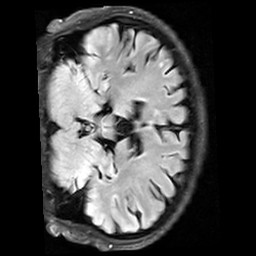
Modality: FLAIR
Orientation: coronal
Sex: male
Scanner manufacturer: siemens
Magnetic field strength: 3 T
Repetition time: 10 s
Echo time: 0.09 s